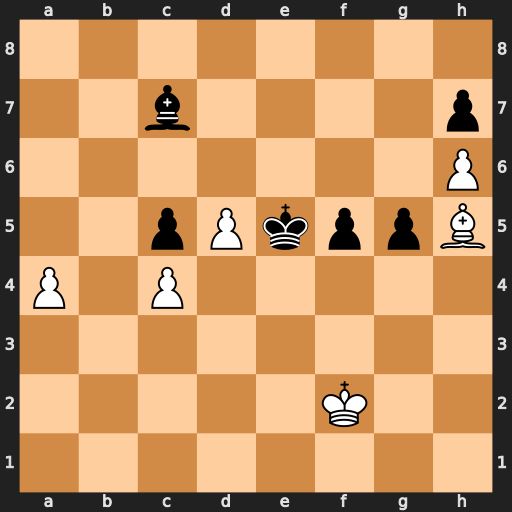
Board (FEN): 8/2b4p/7P/2pPkppB/P1P5/8/5K2/8
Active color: w
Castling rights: -
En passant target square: -
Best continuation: Bg6 g4 Bxh7